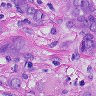
Metastatic tissue present: yes